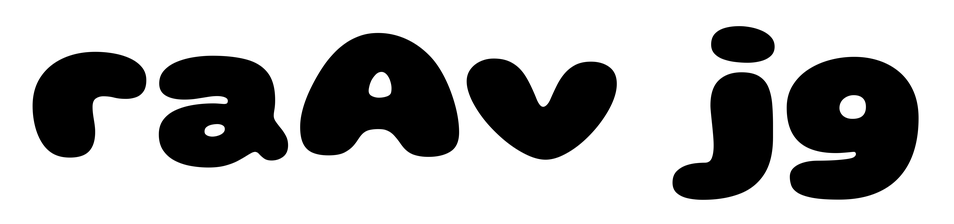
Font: Gluten_Black